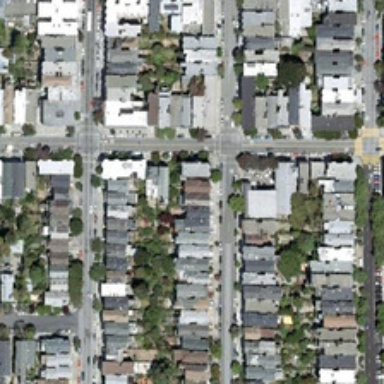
Many gray buildings and green trees are in a dense residential area .